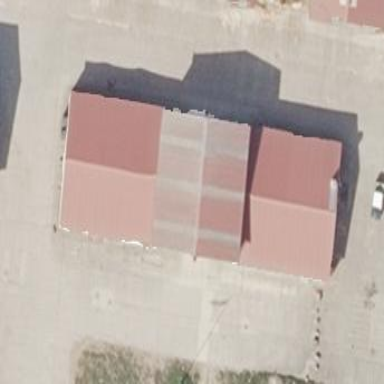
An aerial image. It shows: Building with gabled roof that is oriented across.